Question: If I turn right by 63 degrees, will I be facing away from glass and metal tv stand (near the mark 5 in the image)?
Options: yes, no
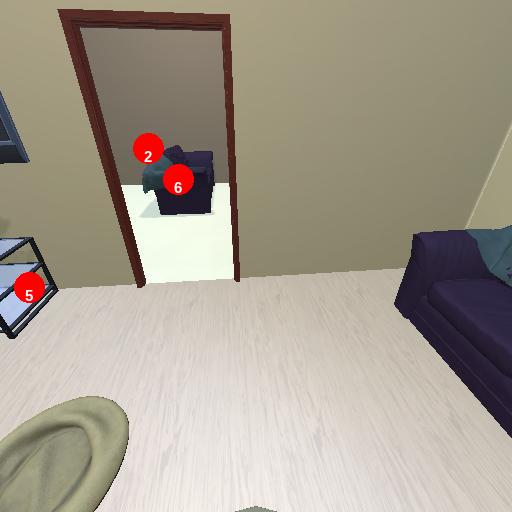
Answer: yes